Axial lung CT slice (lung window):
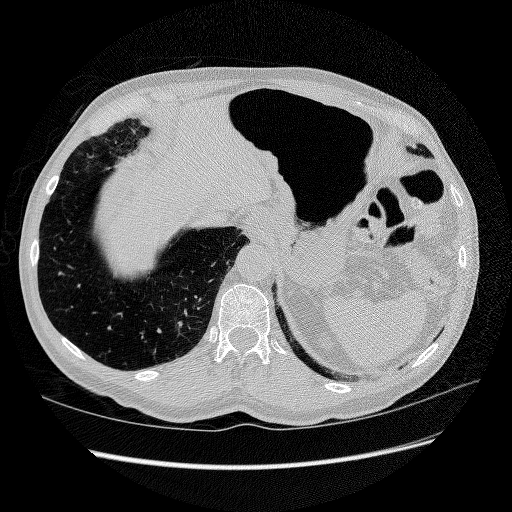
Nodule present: no